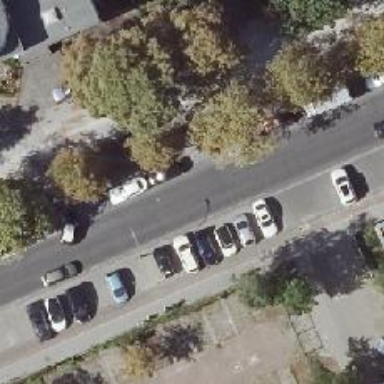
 there is track for cyclists on both sides of the road."